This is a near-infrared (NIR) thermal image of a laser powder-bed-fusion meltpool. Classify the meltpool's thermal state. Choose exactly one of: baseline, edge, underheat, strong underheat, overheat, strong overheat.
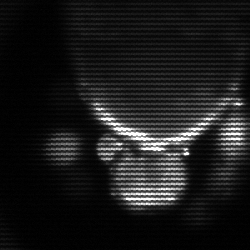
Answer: edge